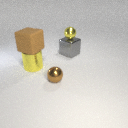
small brown metal sphere to the left of large gray metal cube